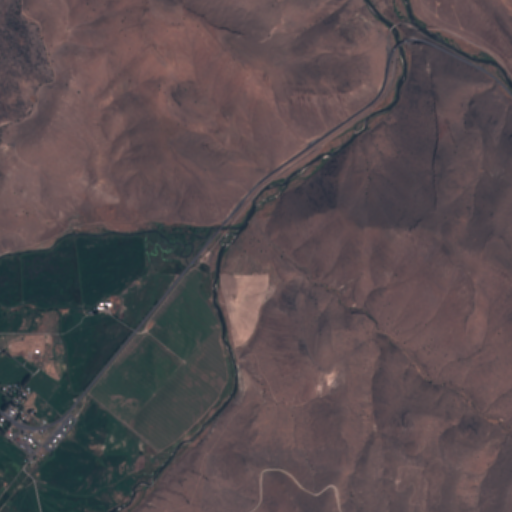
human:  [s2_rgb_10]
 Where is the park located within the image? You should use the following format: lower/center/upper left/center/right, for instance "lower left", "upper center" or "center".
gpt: The park is located in the lower left of the image.
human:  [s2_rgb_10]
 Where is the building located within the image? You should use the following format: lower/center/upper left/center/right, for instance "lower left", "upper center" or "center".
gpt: The building is located in the lower left of the image.
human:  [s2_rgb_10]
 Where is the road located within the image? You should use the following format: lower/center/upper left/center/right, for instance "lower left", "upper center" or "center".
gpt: There is no road in the image.